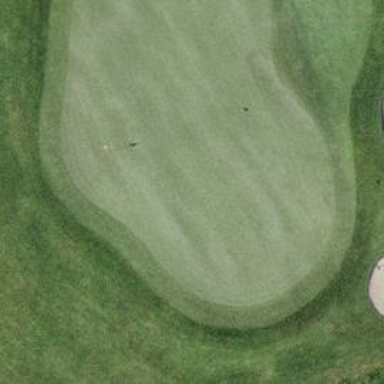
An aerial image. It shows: Picturesque green golfing area with grass land use.